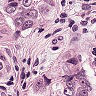
Metastatic tissue present: yes